Field crop: maize
Growth stage: 1
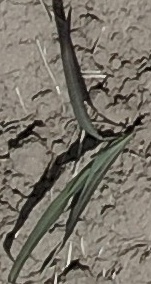
Species: sorghum